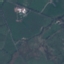
Land use / land cover: Pasture